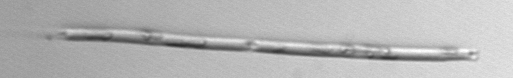
Label: Eucampia_morphytype1